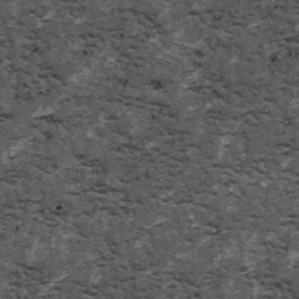
Label: frost